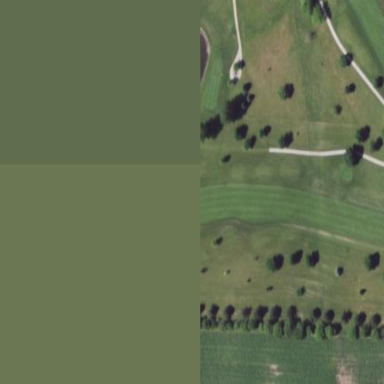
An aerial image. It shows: Grassy area designated as golf fairway.